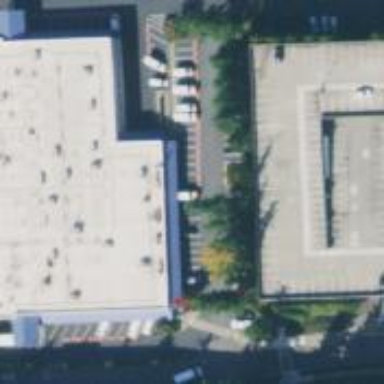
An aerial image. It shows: Footway tunnel passing through building.